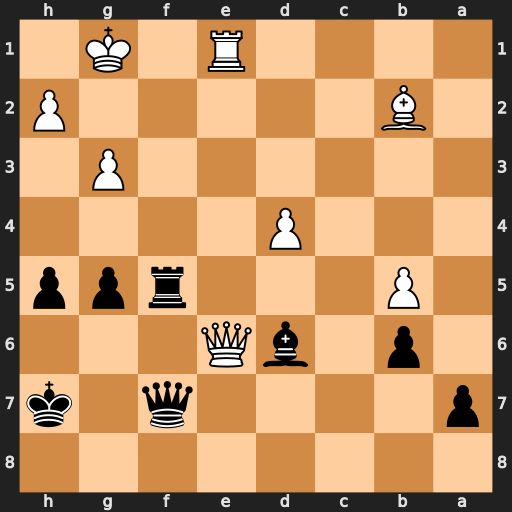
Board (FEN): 8/p4q1k/1p1bQ3/1P3rpp/3P4/6P1/1B5P/4R1K1
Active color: b
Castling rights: -
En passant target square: -
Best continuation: Rf1+ Rxf1 Qxe6